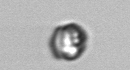
Label: Dinophyceae